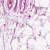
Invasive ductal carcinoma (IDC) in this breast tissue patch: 0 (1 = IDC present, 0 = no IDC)